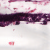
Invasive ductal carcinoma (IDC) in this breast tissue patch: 0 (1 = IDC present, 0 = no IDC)